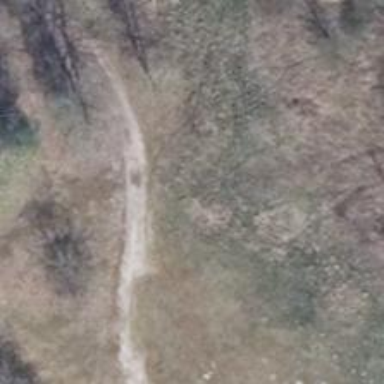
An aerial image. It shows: Ground path.